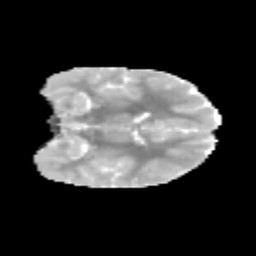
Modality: MD
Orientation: coronal
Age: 9
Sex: female
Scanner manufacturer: siemens
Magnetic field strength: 3 T
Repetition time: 3.8 s
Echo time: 0.07 s